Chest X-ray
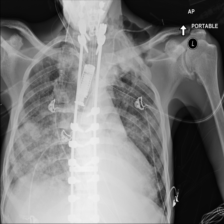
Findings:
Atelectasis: negative
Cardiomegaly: negative
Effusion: negative
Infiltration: negative
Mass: negative
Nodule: negative
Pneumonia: negative
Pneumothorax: negative
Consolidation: negative
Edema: negative
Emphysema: negative
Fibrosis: negative
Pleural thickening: negative
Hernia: negative